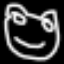
Label: frog